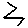
Label: zigzag